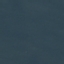
Label: SeaLake